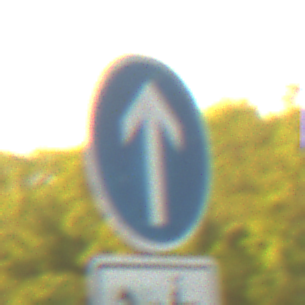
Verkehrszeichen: VorgeschriebeneFahrtrichtungGeradeaus
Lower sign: MehrspurigeFahrzeugeFrei9
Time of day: SunriseSunset
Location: Outdoor (RoadRail)
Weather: Clear
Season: NotSpecified
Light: Natural